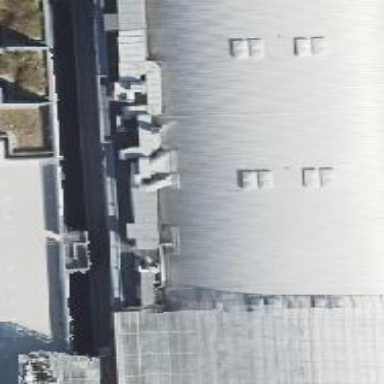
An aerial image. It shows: Mall building.